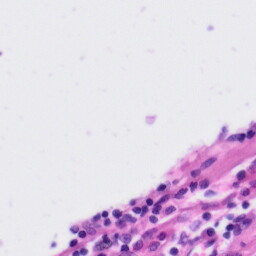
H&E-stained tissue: Tonsil